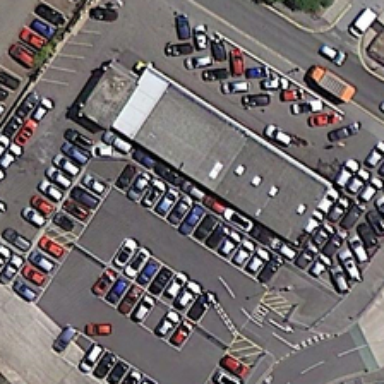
Many cars are around a rectangle building in a parking lot .